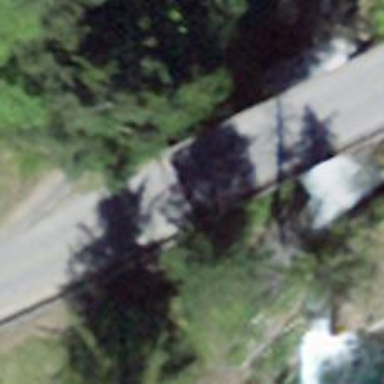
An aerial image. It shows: Unclassified road with bridge.